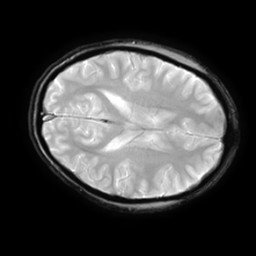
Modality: T2starw
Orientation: axial
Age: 22
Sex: female
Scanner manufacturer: ge
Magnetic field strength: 3 T
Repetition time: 0.65 s
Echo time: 0.02 s